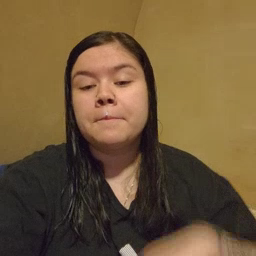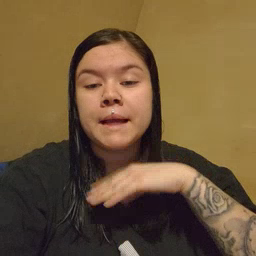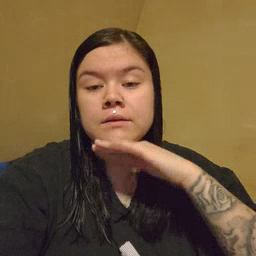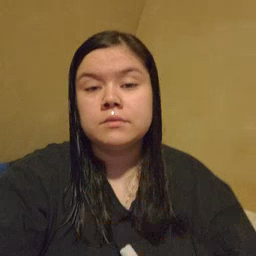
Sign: pig